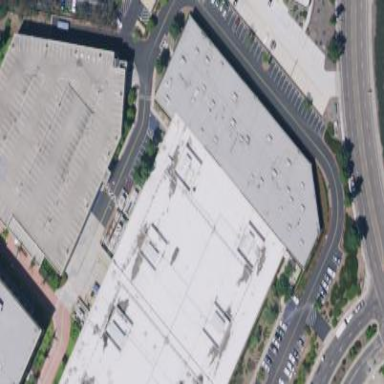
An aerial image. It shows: Industrial building.